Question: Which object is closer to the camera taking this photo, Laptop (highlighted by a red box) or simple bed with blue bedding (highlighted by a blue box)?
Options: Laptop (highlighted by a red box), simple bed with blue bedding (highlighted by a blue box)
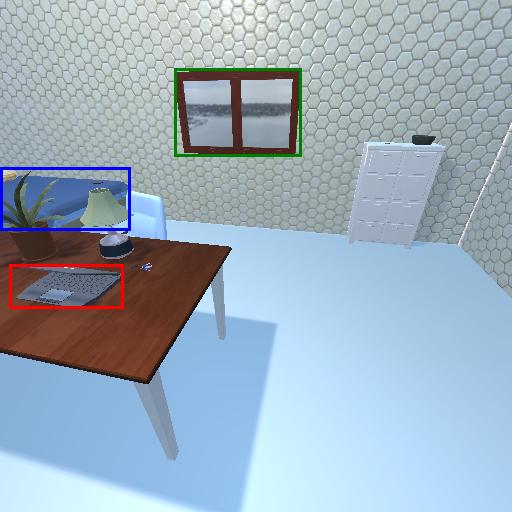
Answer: Laptop (highlighted by a red box)